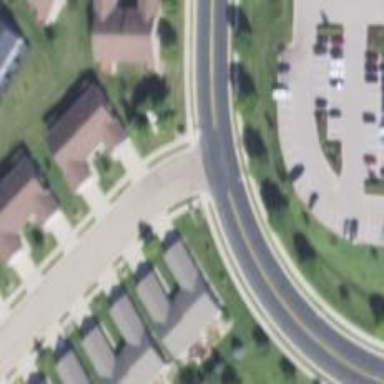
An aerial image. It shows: Residential road with asphalt surface and separate sidewalk.